Question: For a game I have 2 entities: story and story_completed. Story is same for all users(here company), and story_completed indicates which user have seen/completed which story. Now I would like to show a list of stories for an user and show which are completed and which are not completed.

So, I created 2 entities:
'''
...
table: story
id:
id:
type: integer
generator: { strategy: AUTO }
fields:
name:
type: string
'''
AND
'''
...
table: story_completed
id:
id:
type: integer
generator: { strategy: AUTO }
ManyToOne:
story:
targetEntity: Story
fields:
company_id:
type: integer
'''
But now, if I do a JOIN
'''
SELECT s FROM Story s LEFT JOIN s.completed c WHERE ...
'''
I get an error:
Error: Class ...\Story has no association named completed.
Maybe I misunderstood the manyToOne association, but how can I do this simple 2 tables connection and join in doctrine2? In fact I need only to know for a story if a user X have completed it or not. I don't need a collection or bidirectional connection.
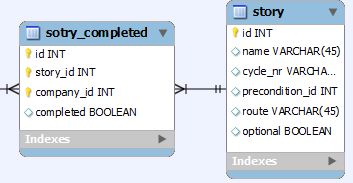
Answer: You need to create a OneToMany relationship in story to story_completed and name it "completed". If you do you will be able to use the JOIN as you want it